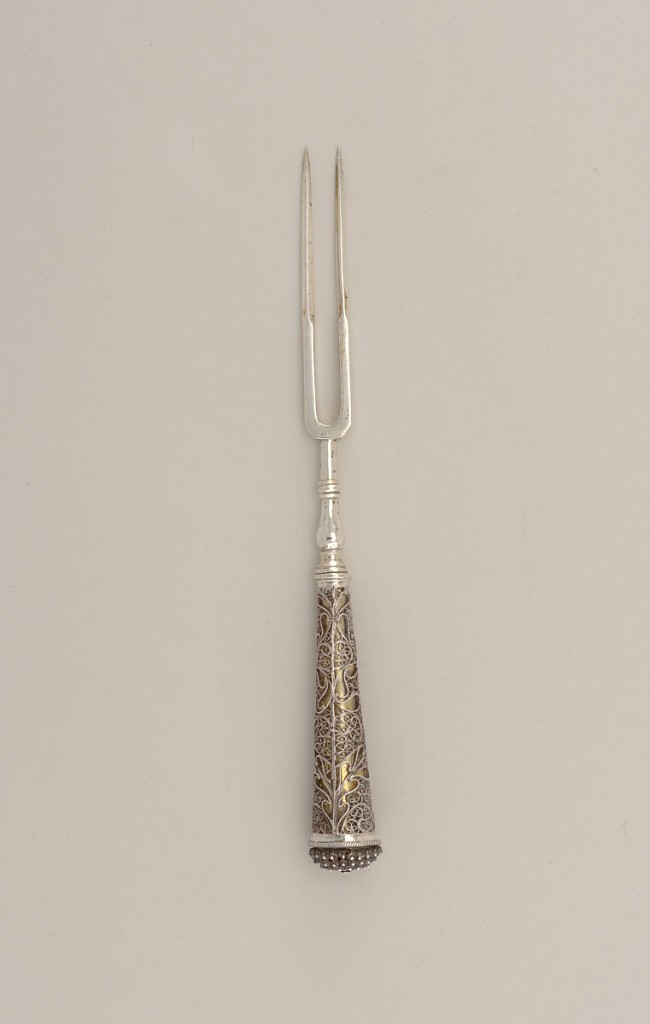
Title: Traveling Fork
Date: mid–late 18th century
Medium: silver, brass
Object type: fork
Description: Fork has two straight tines, angular shoulders and a baluster-shaped neck. Tapering handle, round in section, with filigree; floral and paisley design around a plain silver shaft. Rosette at the end of handle.